Question: Since I don't yet have the ability to promote a temp index in Raven Studio (using build 573), I created two indexes manually. It seems to have worked well, but I have a question about the prefixes on each index: Temp, Auto, Raven. Is there anything special about those keywords? When I create my own index, should I use a prefix like that? For now, when I created my index, I used the index name from the temp index and replaced the word Temp with Manual.
Is that an acceptable approach? Should I be using a certain prefix?

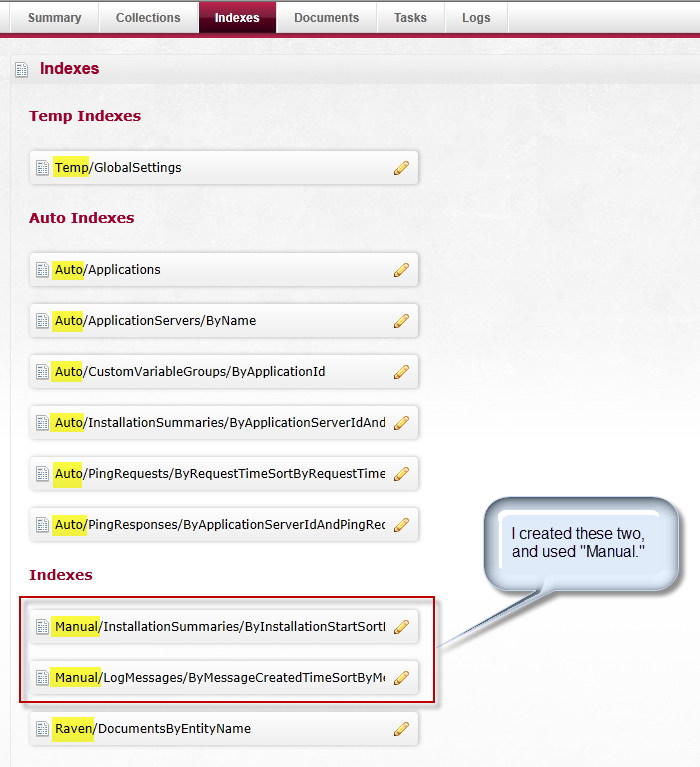
Answer: Bob,
The names are just names, they are there for humans, not for RavenDB.
Indexes starting with Raven/ are reserved, and may be overwritten by the system at some point.
Indexes starting with Auto/ or Temp/ may be generated by the system, and may overwrite an existing index.